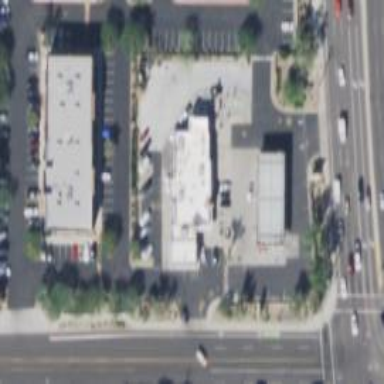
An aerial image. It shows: Convenience shop.